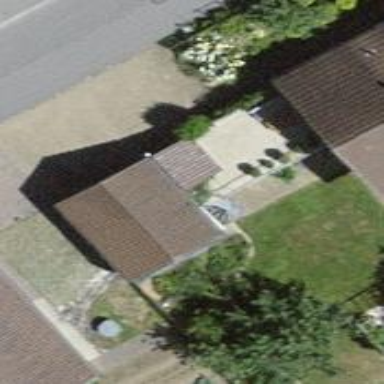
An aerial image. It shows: View of roof of building.